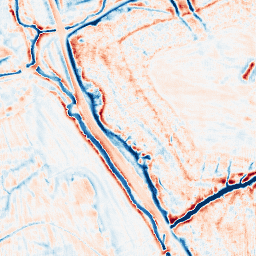
Category: edge_preserving
Decomposition family: bilateral
Decomposition parameters: d: 15
sigma_color: 100
sigma_space: 75
Upsampling method: fft_zeropad
Upsampling parameters: scale: 4
Upsampling scale: 4